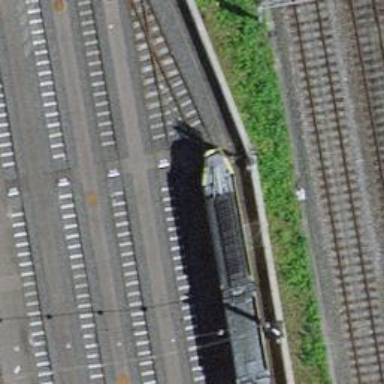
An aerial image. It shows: Tram railway yard with electrified contact lines.